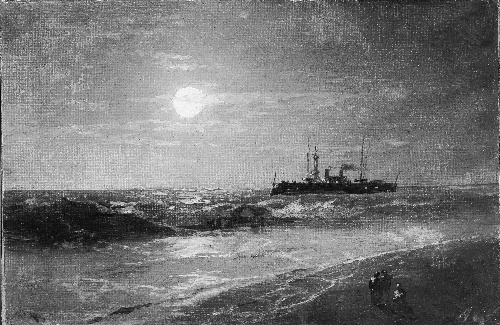
Title: Ship by Moonlight
Artist: Ivan Konstantinovich Aivazovsky (Hovhannes Aivazian)
Artist bio: Armenian, born Russian Empire [now Ukraine], Feodosia (Theodosia) 1817–1900 Feodosia (Theodosia)
Object type: Painting
Classification: Paintings
Medium: Oil on canvas
Dimensions: 6 1/4 x 9 1/4 in. (15.9 x 23.5 cm)
Department: European Paintings
Credit line: Bequest of Mary Jane Dastich, in memory of her husband, General Frank Dastich, 1975
Accession year: 1975
Repository: Metropolitan Museum of Art, New York, NY
Tags: Seascapes|Moon|Ships